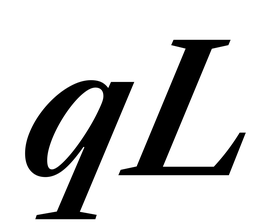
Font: LibreCaslonText-Italic_SemiBold_Italic